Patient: sex F, age 35
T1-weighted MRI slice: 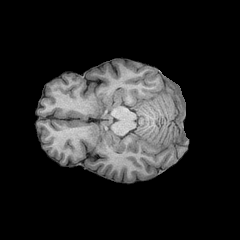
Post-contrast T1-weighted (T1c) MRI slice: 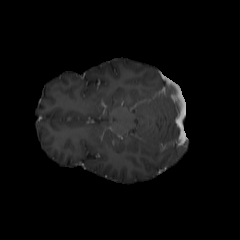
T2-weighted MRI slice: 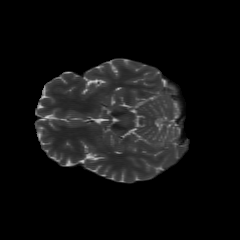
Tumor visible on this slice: no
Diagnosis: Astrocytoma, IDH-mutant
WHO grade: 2